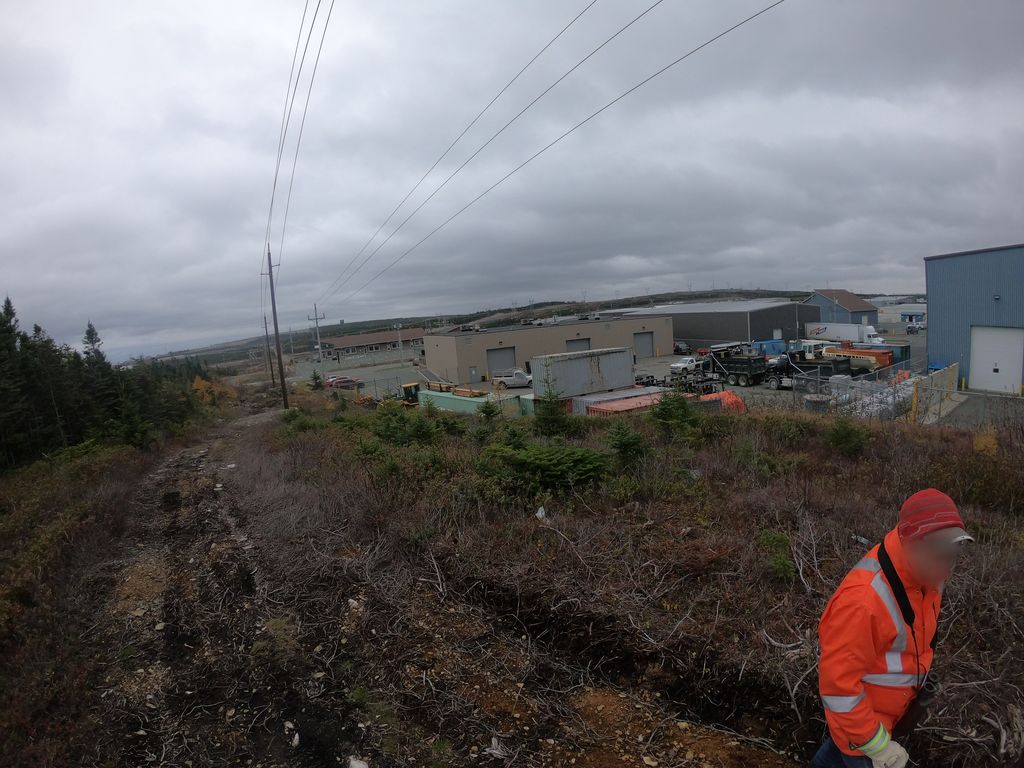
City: st_johns